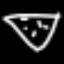
Label: diamond